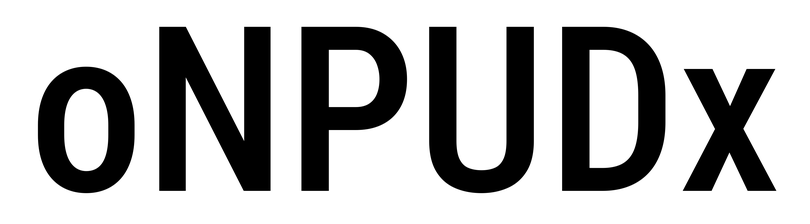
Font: Roboto_Condensed_Medium